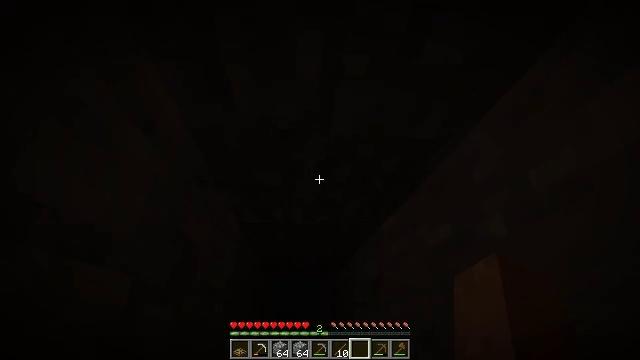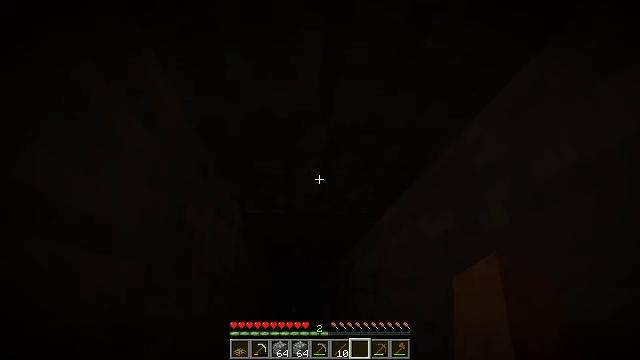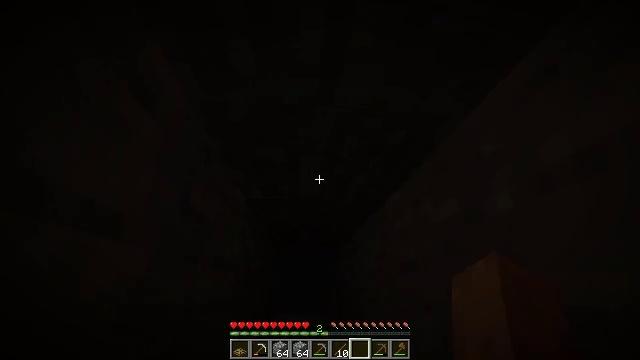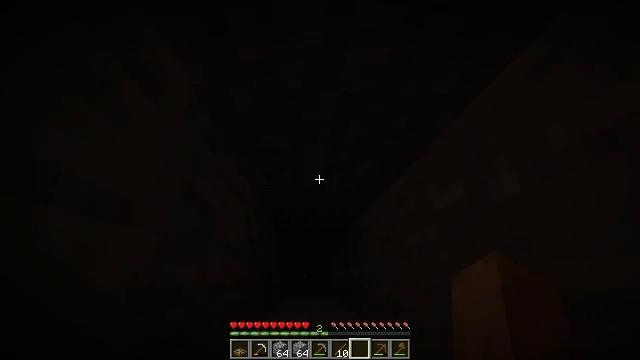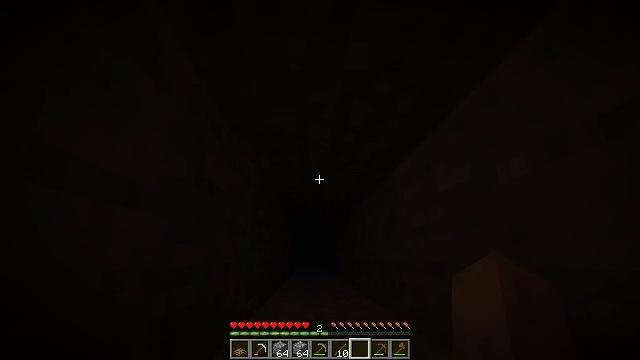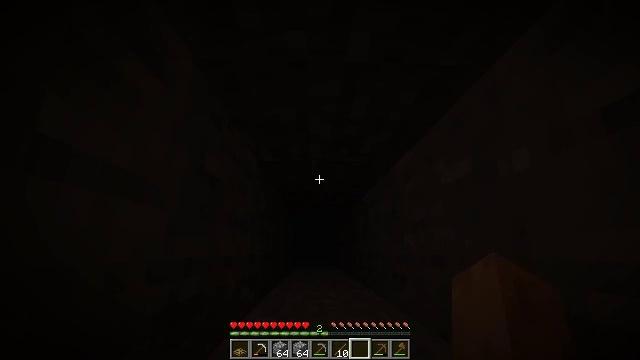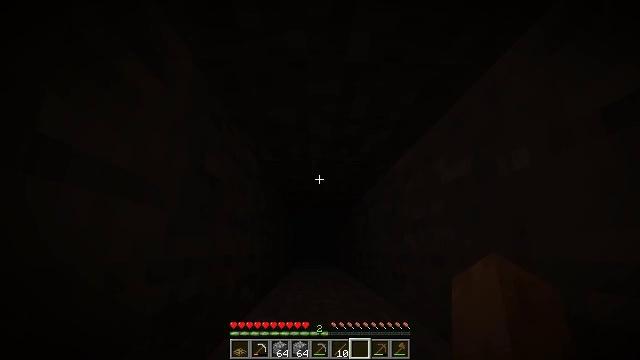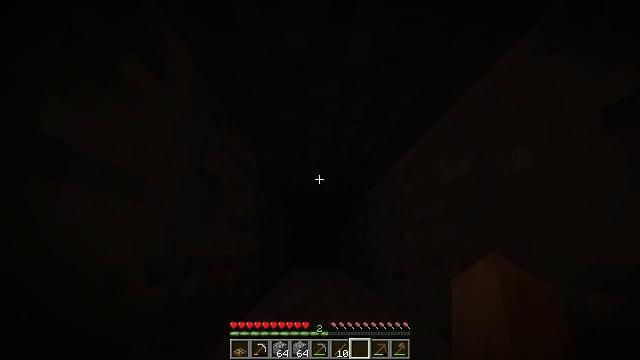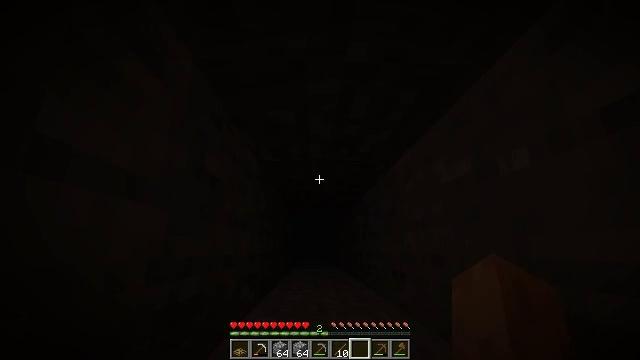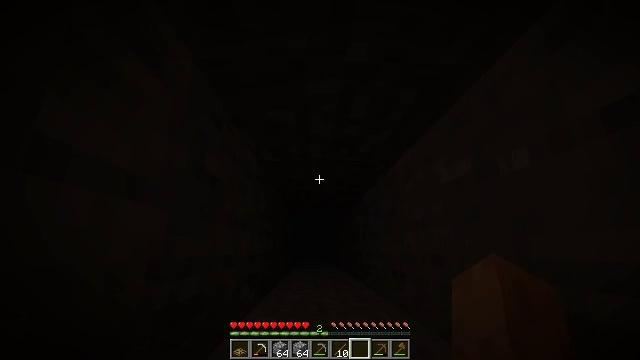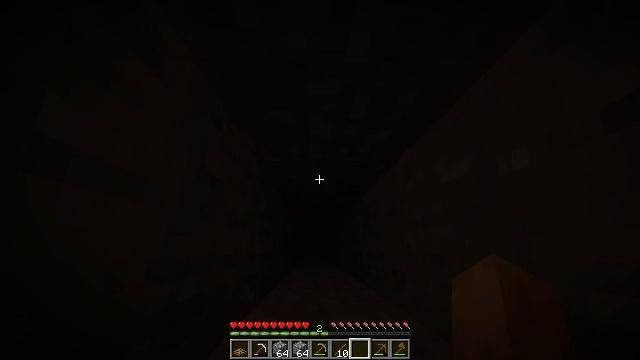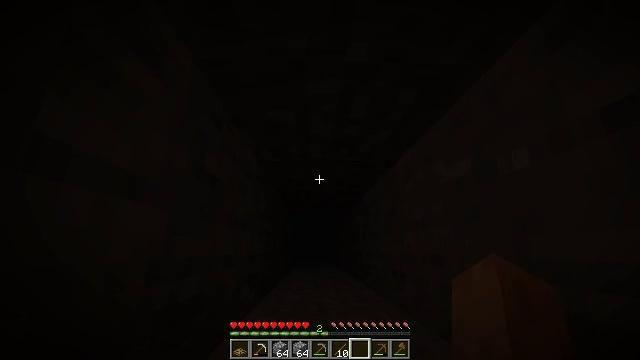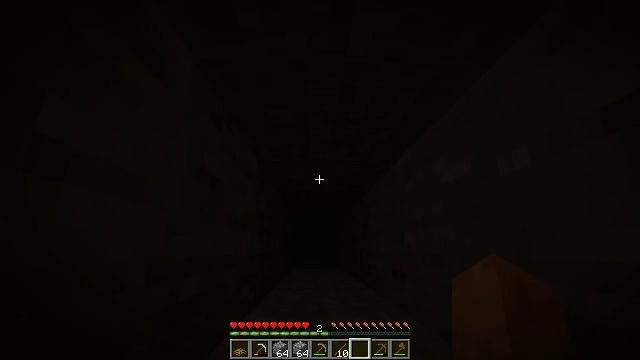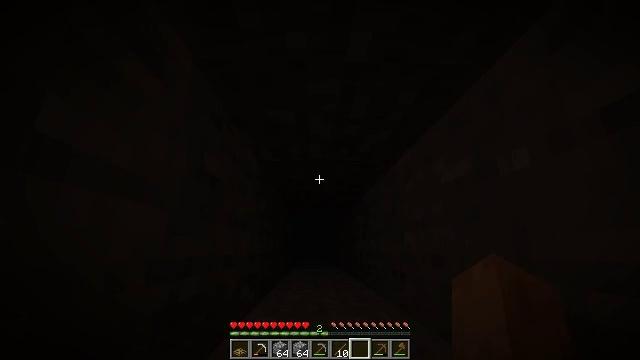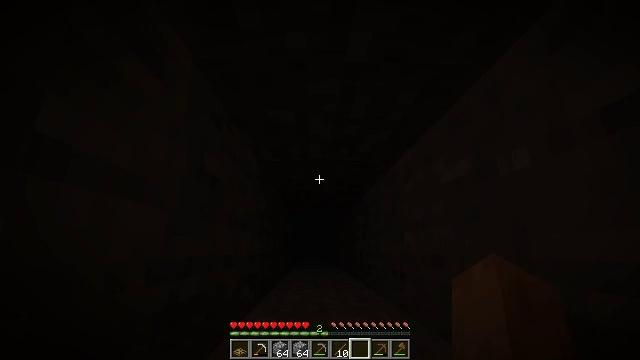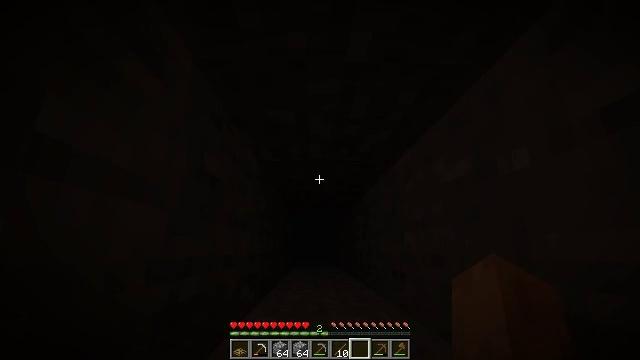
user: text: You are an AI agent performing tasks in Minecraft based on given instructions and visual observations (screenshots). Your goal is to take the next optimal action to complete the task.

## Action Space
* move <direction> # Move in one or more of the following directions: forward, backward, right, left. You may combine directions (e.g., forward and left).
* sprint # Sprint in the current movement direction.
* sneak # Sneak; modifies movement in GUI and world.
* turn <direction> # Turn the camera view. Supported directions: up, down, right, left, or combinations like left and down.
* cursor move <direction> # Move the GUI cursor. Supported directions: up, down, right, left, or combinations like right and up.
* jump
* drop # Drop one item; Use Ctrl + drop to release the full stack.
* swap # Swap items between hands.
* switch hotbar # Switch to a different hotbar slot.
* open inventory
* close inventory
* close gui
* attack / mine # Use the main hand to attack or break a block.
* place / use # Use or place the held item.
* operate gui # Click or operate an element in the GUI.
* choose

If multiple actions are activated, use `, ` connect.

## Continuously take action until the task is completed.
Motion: motion action
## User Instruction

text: Break the redstone wall torch.
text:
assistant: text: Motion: turn down
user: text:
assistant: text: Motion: turn down
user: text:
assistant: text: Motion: turn left and down
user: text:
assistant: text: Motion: turn left and down
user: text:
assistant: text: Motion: turn down
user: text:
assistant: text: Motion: no_op
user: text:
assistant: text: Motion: no_op
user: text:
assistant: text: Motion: no_op
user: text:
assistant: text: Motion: no_op
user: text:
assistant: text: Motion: no_op
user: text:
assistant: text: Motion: no_op
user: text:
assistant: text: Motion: no_op
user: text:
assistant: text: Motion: no_op
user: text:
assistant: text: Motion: no_op
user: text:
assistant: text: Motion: no_op
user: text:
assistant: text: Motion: no_op
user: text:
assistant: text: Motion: no_op
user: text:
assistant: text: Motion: no_op
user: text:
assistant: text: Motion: no_op
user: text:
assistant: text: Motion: no_op
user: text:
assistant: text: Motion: no_op
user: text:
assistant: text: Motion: no_op
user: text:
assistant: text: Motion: no_op
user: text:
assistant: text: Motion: turn right
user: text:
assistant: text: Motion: turn right
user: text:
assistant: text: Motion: turn right
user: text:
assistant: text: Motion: turn right
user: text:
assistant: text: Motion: turn right
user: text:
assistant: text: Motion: turn right
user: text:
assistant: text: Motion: turn right